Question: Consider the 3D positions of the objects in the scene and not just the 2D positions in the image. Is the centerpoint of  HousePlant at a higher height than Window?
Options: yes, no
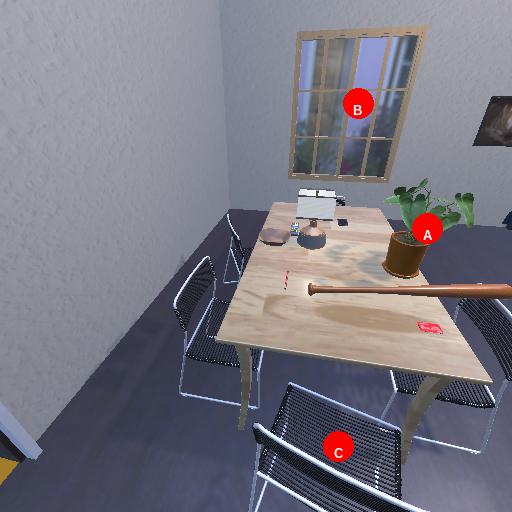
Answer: yes